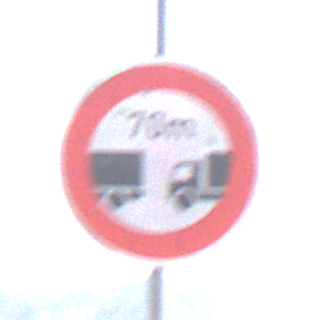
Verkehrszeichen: VerbotUnterschreitenMindestabstand
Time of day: Midday
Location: Outdoor (Nature)
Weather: PartlyCloudy
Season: NotSpecified
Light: Natural